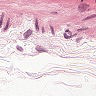
Metastatic tissue present: no